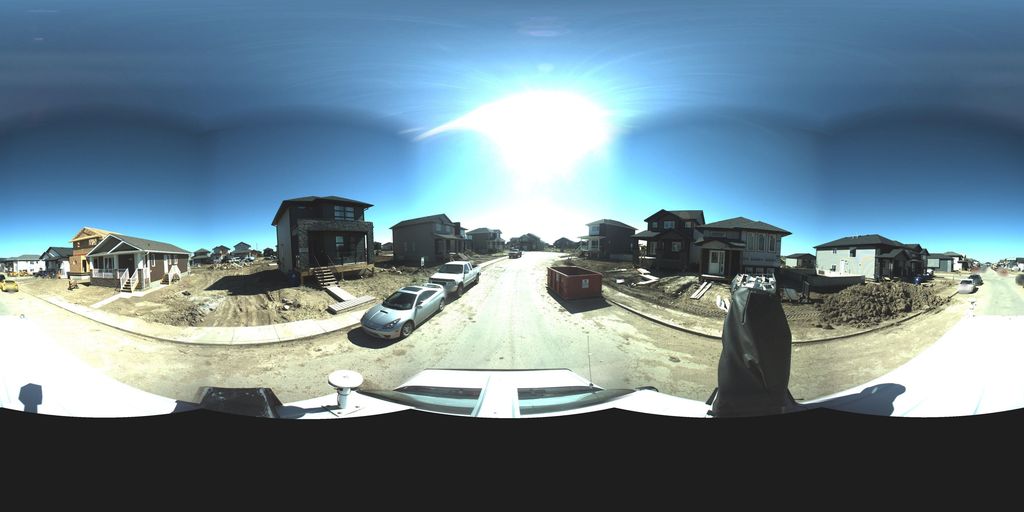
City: saskatoon